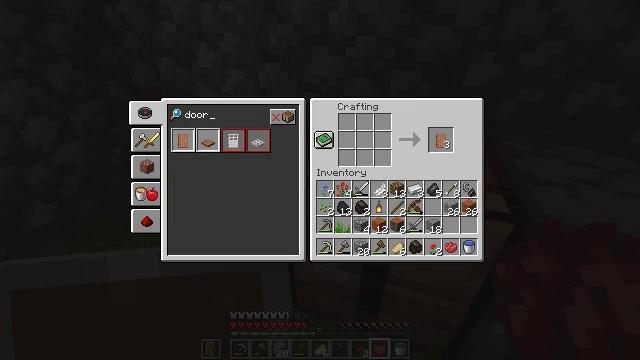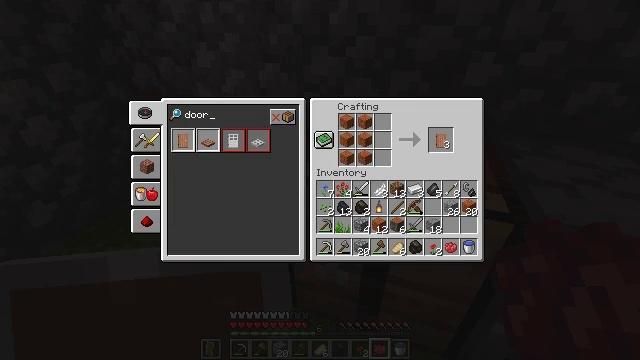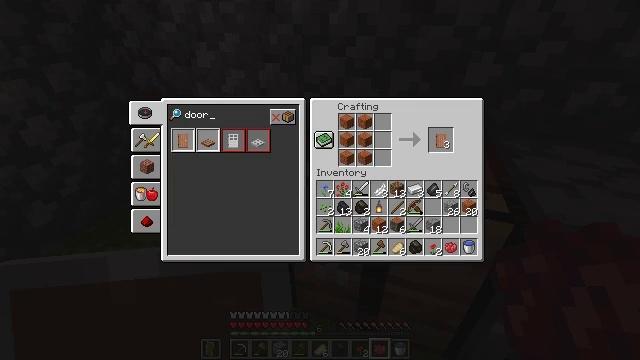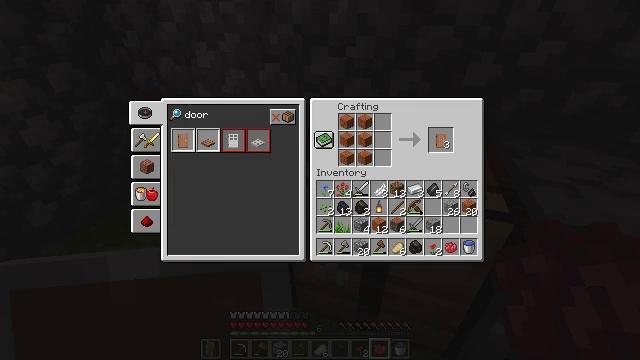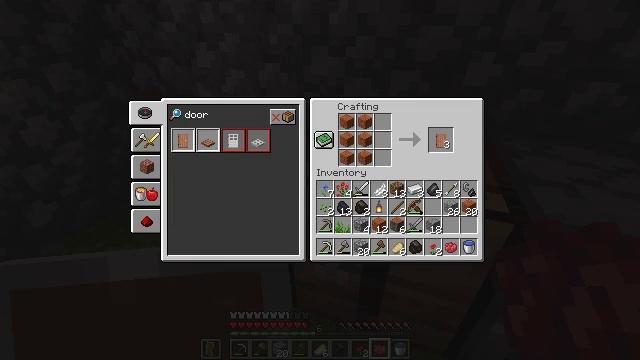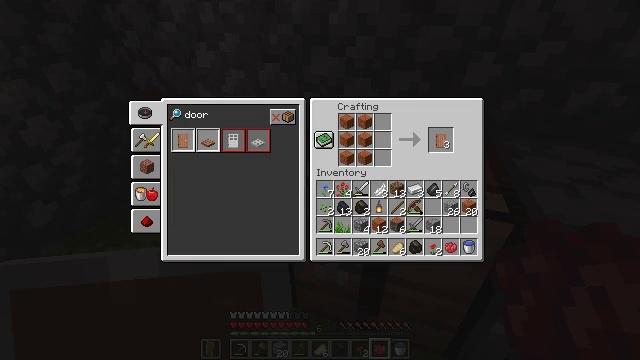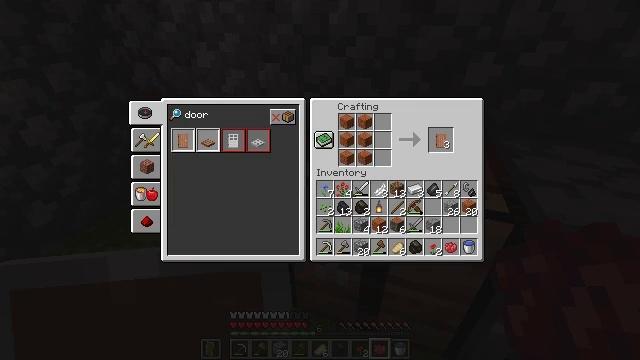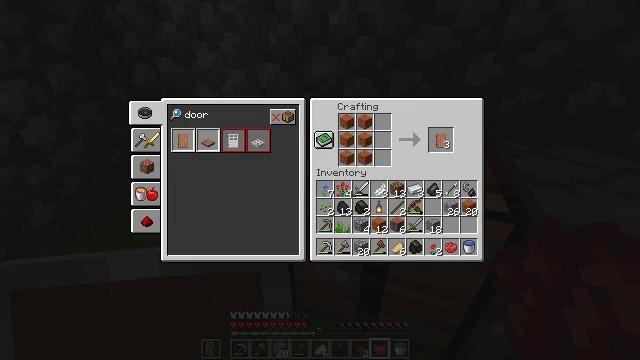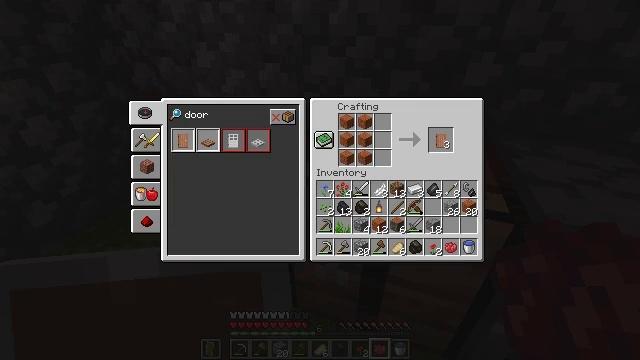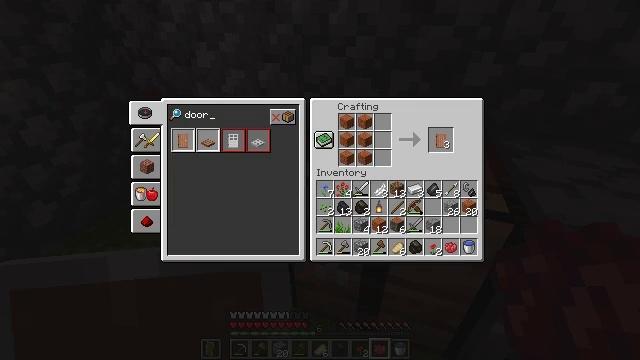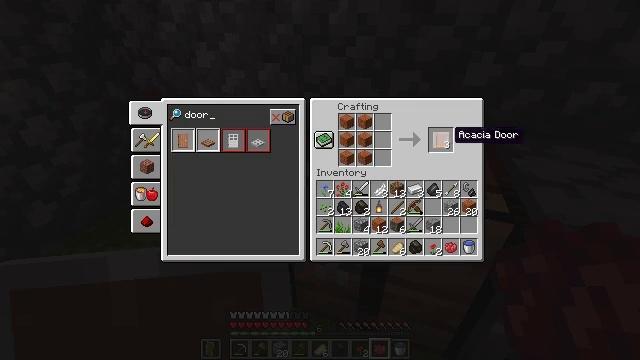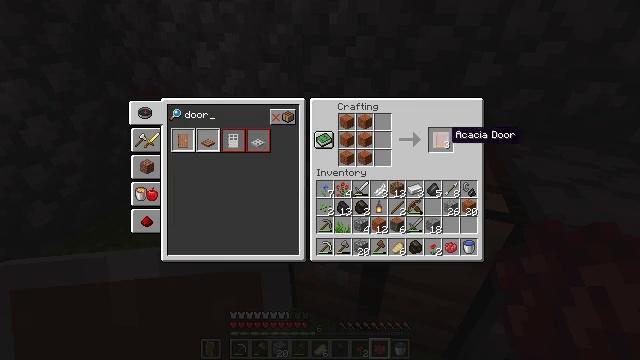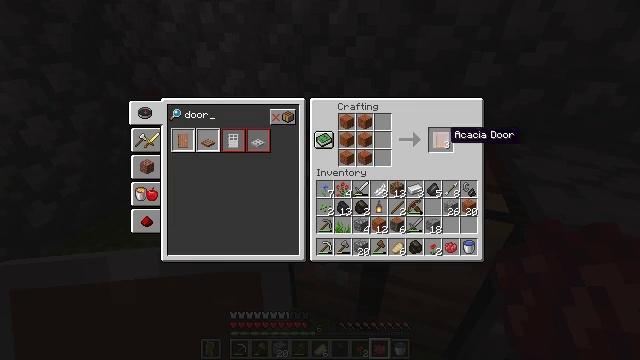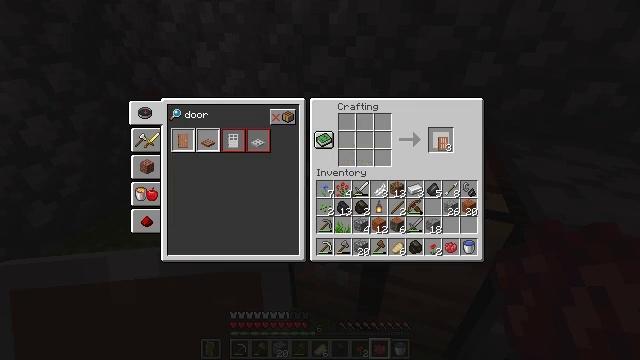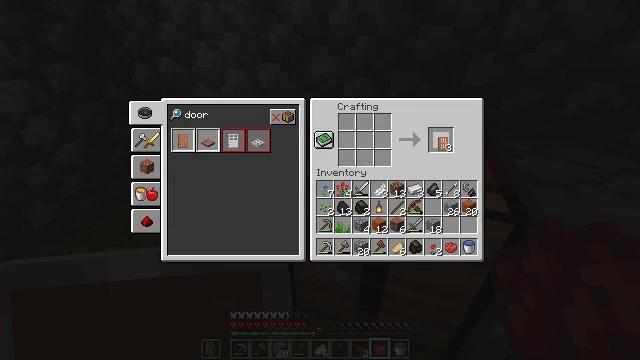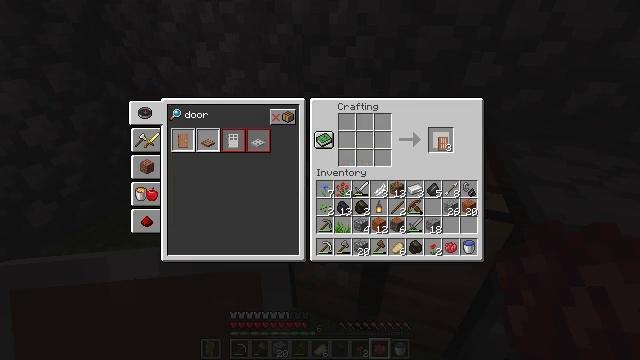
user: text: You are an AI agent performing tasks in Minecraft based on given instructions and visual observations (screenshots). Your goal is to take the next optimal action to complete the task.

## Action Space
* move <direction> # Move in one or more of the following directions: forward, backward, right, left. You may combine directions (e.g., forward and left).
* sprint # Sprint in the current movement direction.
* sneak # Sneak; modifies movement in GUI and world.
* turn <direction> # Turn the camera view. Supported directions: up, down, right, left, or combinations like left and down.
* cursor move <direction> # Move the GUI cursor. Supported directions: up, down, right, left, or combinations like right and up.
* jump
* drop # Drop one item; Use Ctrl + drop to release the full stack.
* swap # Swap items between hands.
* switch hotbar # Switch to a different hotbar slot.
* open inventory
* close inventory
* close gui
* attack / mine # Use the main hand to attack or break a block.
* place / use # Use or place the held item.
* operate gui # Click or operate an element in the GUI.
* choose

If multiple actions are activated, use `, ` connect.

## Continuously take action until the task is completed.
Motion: motion action
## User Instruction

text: Create an acacia door using the crafting table and acacia planks.
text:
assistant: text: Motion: cursor move right
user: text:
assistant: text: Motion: cursor move right
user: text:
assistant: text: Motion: cursor move right
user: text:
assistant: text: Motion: cursor move right
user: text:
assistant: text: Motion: cursor move right
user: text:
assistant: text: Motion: no_op
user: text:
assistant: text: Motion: no_op
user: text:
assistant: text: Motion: cursor move left
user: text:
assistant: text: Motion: no_op
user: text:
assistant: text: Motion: no_op
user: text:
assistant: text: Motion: no_op
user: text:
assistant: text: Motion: no_op
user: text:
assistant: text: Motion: operate gui
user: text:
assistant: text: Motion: operate gui
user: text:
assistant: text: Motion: no_op
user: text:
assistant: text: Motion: no_op
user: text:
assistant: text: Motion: cursor move right
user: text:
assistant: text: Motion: no_op